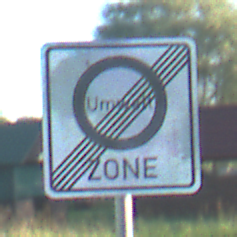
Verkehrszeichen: EndeUmweltzone
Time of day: MorningAfternoon
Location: Outdoor (Nature)
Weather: Clear
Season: NotSpecified
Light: Natural